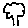
Label: tree